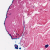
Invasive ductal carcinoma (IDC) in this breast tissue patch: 0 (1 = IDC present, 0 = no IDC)